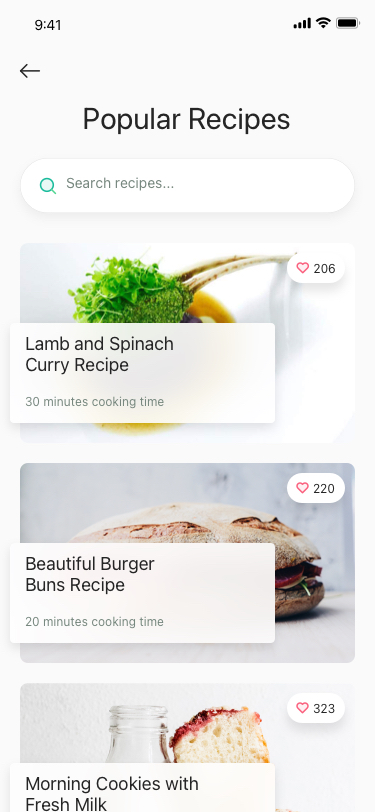
Text in this UI design:
206
Lamb and Spinach
Curry Recipe
30 minutes cooking time
323
Morning Cookies with
Fresh Milk
220
Beautiful Burger
Buns Recipe
20 minutes cooking time
Search recipes...
Popular Recipes